Field crop: maize
Growth stage: 1
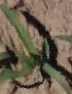
Species: maize